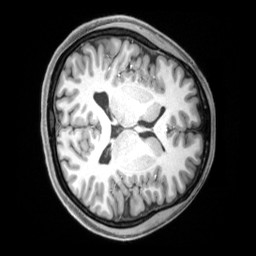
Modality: T1w
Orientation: axial
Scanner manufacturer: siemens
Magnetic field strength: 3 T
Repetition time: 2.5 s
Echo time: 0.00218 s